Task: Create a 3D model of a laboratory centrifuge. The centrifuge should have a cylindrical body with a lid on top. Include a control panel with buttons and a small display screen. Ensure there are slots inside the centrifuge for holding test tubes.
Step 288:
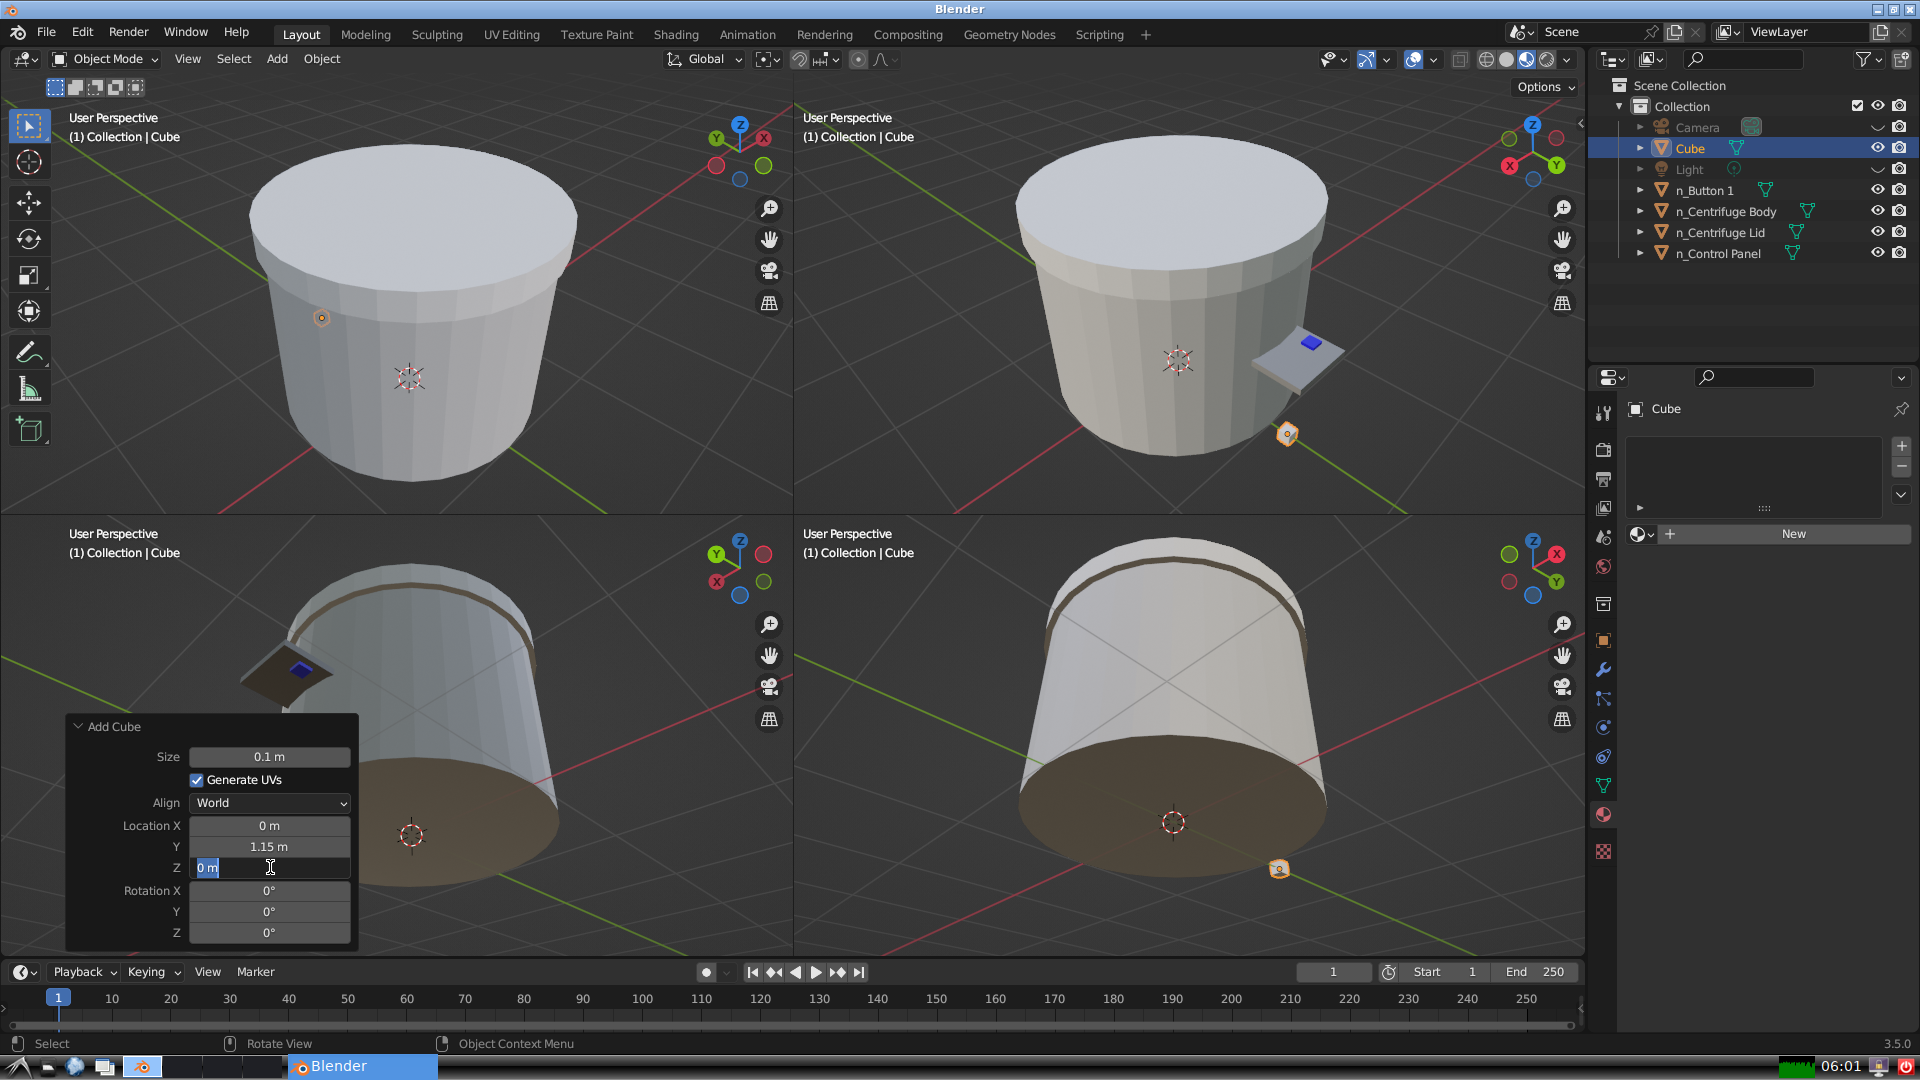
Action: input_text: 0.75